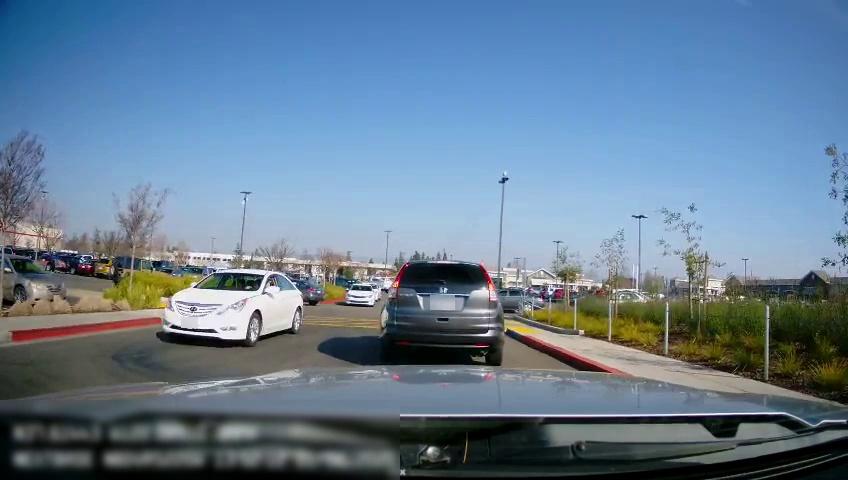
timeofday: Day
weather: Sunny
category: Drivable Space
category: Vehicles | SUV
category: Vehicles | Car
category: Vehicles | Car
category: Vehicles | Car
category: Vehicles | Car